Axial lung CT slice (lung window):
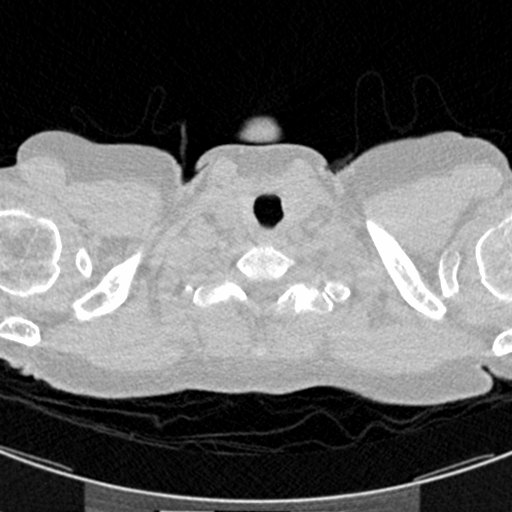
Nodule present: no